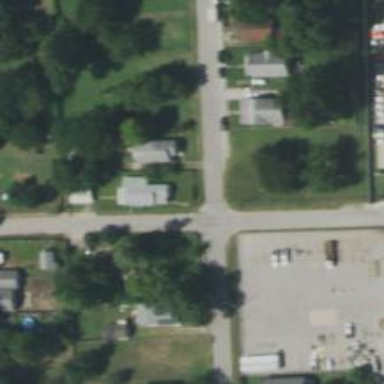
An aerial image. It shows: Road with stop sign.